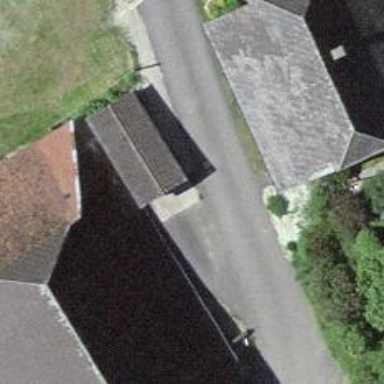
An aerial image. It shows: Residential building.